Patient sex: M
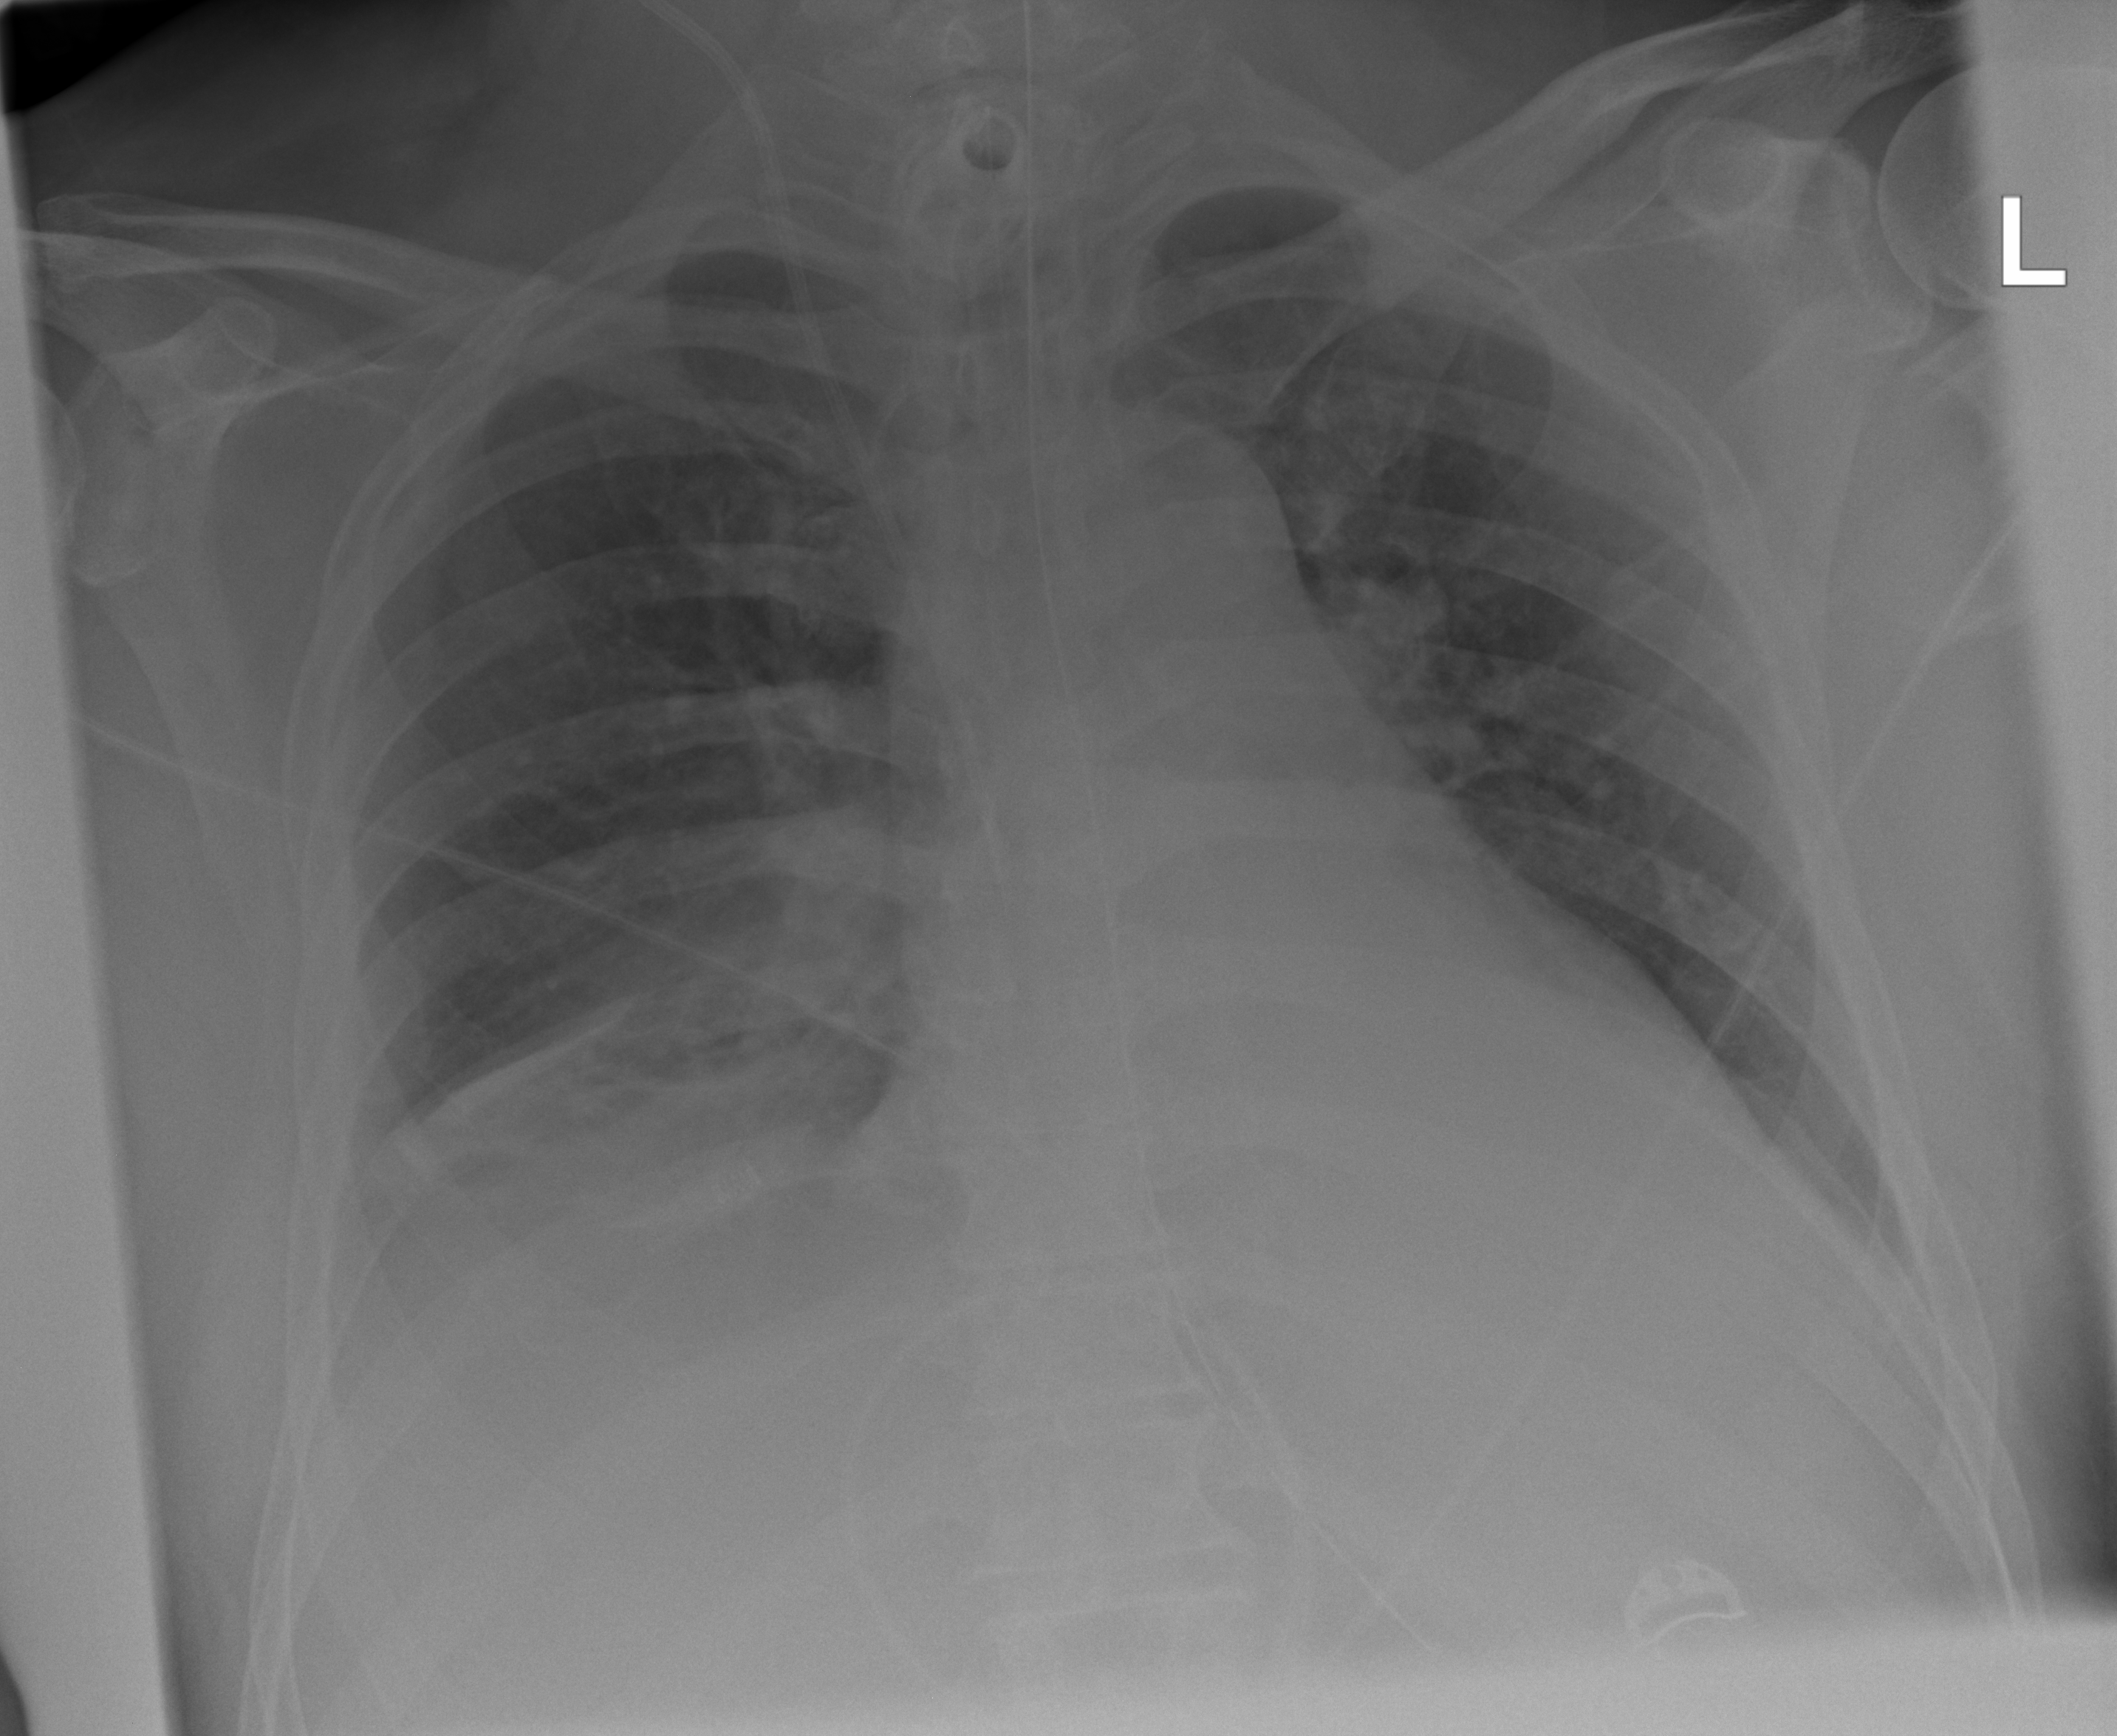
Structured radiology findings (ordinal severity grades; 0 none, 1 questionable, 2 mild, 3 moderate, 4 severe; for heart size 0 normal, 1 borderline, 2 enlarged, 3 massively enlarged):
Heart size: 1
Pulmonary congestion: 0
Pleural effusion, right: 2
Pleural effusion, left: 2
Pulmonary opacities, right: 2
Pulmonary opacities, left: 2
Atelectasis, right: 2
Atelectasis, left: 2